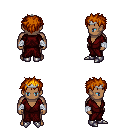
a pixel art fantasy rpg character, male body template, human, dark skin, red robe, gold greaves, dark blonde bedhead hairstyle, silver tiara, white cloth bandages, metal boots, four views (front, back, left, right), 2x2 character sprite sheet, small pixel art, hard edges, no anti-aliasing